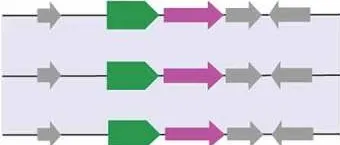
Genetic contents of mcr-1 (and/or blaNDM-5). . A. The genetic environment of mcr-1 and its neighboring lociB. The genetic environment of blaNDM-5 and its neighboring lociThe arrows indicate open reading frames, resistance genes, insertion sequences and accessory genes are separately shown with red, green and gray arrows.
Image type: chart (chart)